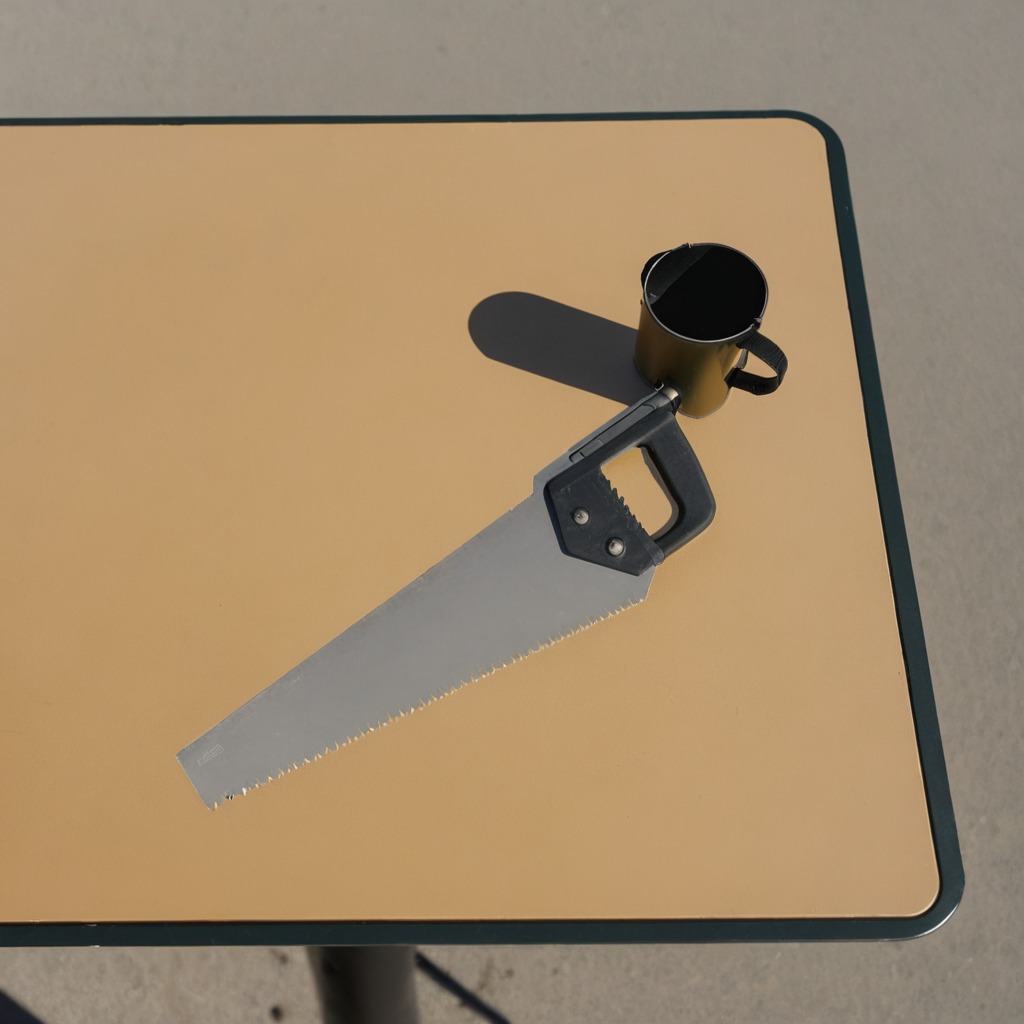
A metal saw is lying on a clean utility table in a temporary outdoor tool station afternoon light present textured surface